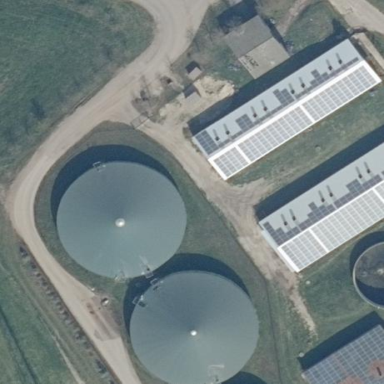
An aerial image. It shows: Storage tank building.